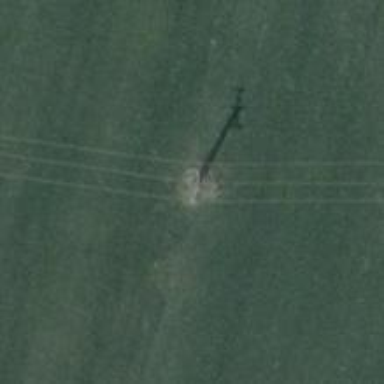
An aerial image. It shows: Power pole.